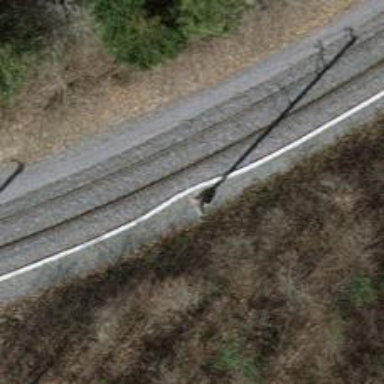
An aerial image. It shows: Catenary mast for power lines.